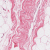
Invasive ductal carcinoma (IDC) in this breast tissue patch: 0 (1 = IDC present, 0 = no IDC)